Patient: sex M, age 72
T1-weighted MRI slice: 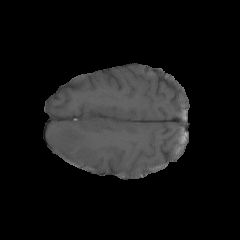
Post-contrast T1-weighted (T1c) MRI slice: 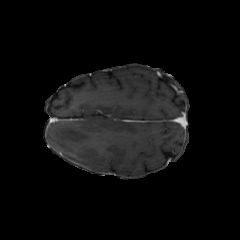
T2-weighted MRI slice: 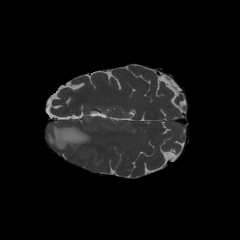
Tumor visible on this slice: yes
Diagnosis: Glioblastoma, IDH-wildtype
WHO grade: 4